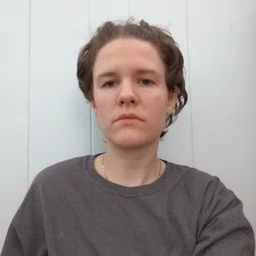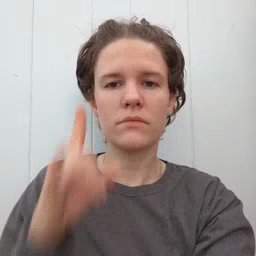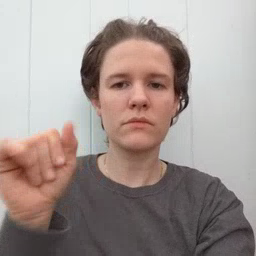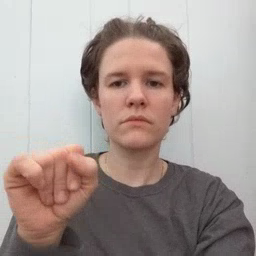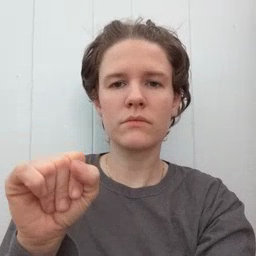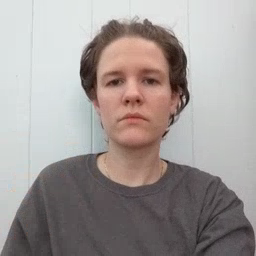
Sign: loud